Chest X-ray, AP view. Patient: 24 years old, sex F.
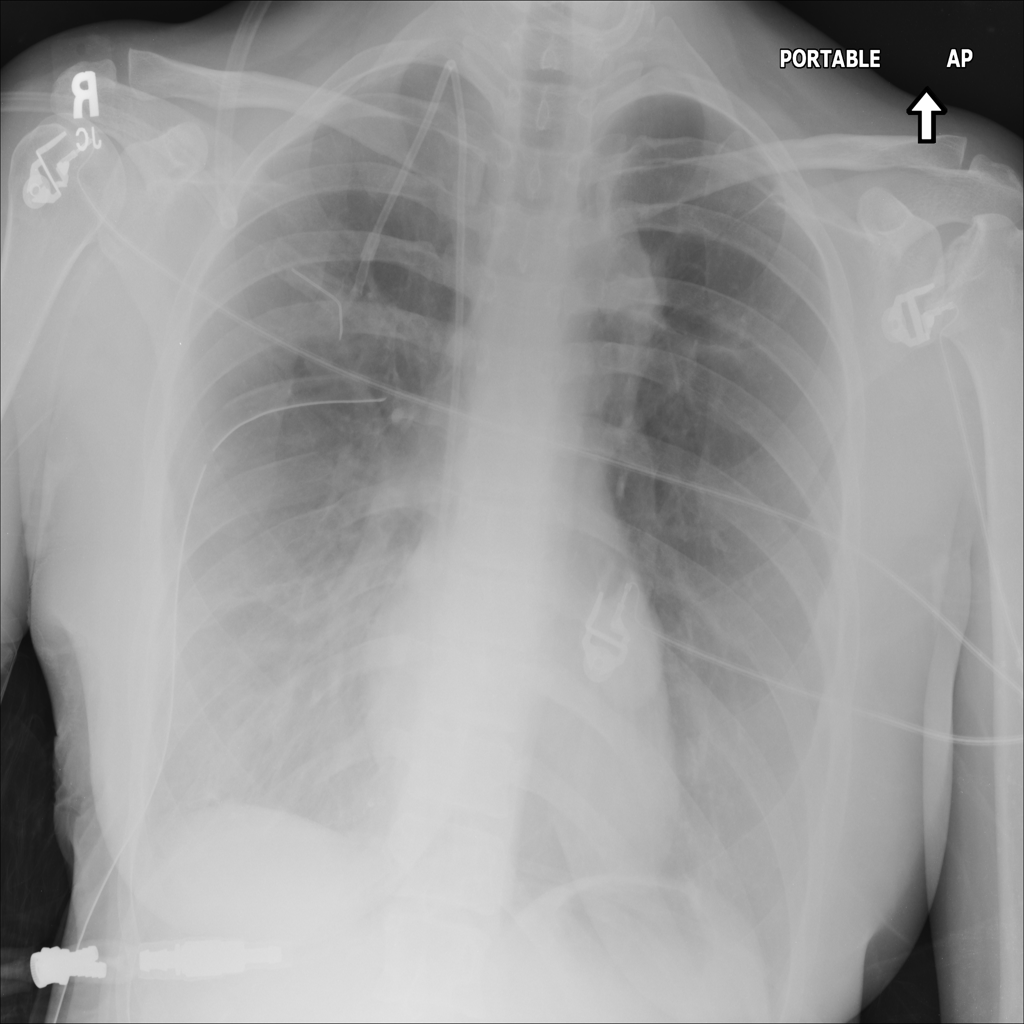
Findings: No Finding